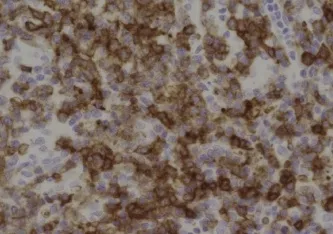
Pathological features of the right cervical lymph node. CD10 , a marker of follicular helper T cells.
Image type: pathology (immunostaining)